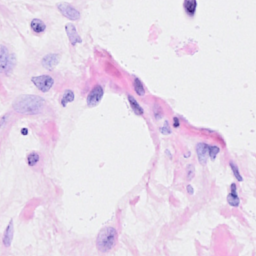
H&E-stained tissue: Breast